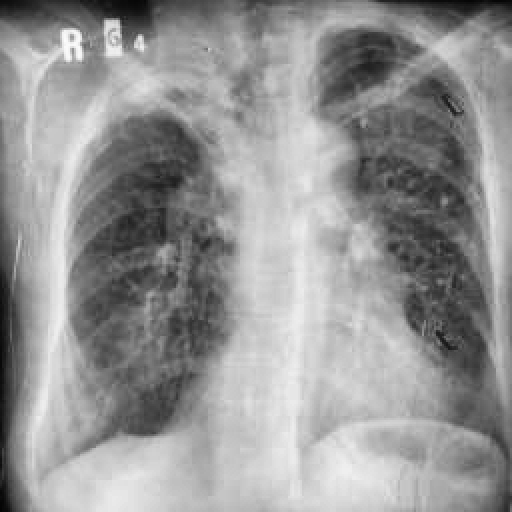
Finding: TUBERCULOSIS